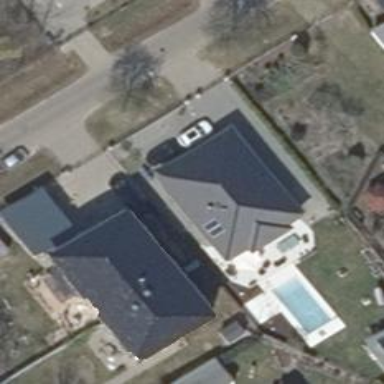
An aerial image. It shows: Detached building with hipped roof in dark grey color. The orientation of the roof is along the building.